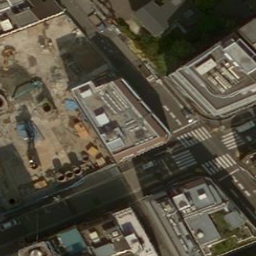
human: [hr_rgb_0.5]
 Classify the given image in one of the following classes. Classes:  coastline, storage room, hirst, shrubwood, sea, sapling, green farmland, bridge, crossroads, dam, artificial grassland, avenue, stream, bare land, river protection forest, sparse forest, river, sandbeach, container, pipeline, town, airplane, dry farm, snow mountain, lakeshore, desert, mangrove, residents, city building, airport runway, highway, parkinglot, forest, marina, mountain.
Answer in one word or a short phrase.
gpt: city building